Question: I am trying to get the default/preferred application for a given 'Intent'. For example, when the user installs a second web browser, then attempts to open a URL, he or she will get a dialog like this:

If the user then selects the option, then the dialog box no longer opens when a URL is pressed.
I am working on an application that should be aware of what this or app/action is. How do I do this? I am currently using the code below, but 'getPreferredPackage' doesn't return anything:
'''
Intent i = (new Intent(Intent.ACTION_VIEW, Uri.parse("https://www.google.com"));
PackageManager pm = context.getPackageManager();
final List<ResolveInfo> list = pm.queryIntentActivities(i, 0);
IntentFilter ifilter = new IntentFilter(i.getAction());
if (i.getCategories() != null) {
for(String category : i.getCategories()) {
ifilter.addCategory(category);
}
}
List<IntentFilter> filters = new ArrayList<IntentFilter>();
filters.add(ifilter);
List<ComponentName> preferredActivities = new ArrayList<ComponentName>();
pm.getPreferredActivities(filters, preferredActivities, null);
for (ComponentName activity : preferredActivities) {
for (ResolveInfo rinfo : list) {
if (rinfo.activityInfo.applicationInfo.packageName.equals(activity.getPackageName())) {
try {
final PackageInfo pi = pm.getPackageInfo(activity.getPackageName(), 0);
Toast.makeText(context, pm.getApplicationLabel(pi.applicationInfo), Toast.LENGTH_SHORT).show();
}
} catch (NameNotFoundException e) {
e.printStackTrace();
}
}
}
'''
What am I doing wrong? Is this even the right approach?
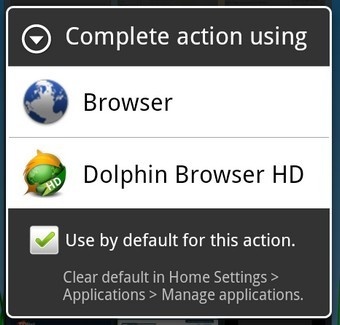
Answer: Well, the solution turned out to be much simpler than I made it (although this is very poorly documented). The following code is my solution:
'''
Intent i = (new Intent(Intent.ACTION_VIEW, Uri.parse("https://www.google.com"));
PackageManager pm = context.getPackageManager();
final ResolveInfo mInfo = pm.resolveActivity(i, 0);
Toast.makeText(context, pm.getApplicationLabel(mInfo.activityInfo.applicationInfo), Toast.LENGTH_LONG).show();
'''